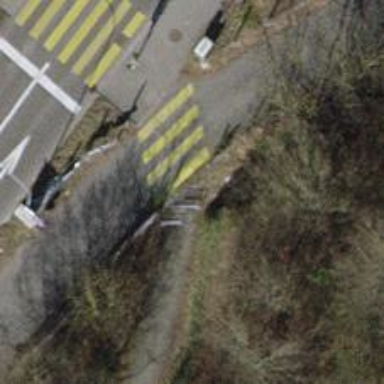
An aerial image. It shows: Uncontrolled zebra crossing.